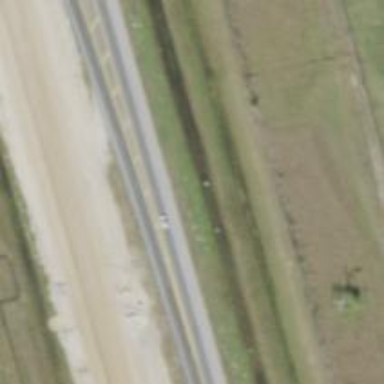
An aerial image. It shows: Asphalt motorway.